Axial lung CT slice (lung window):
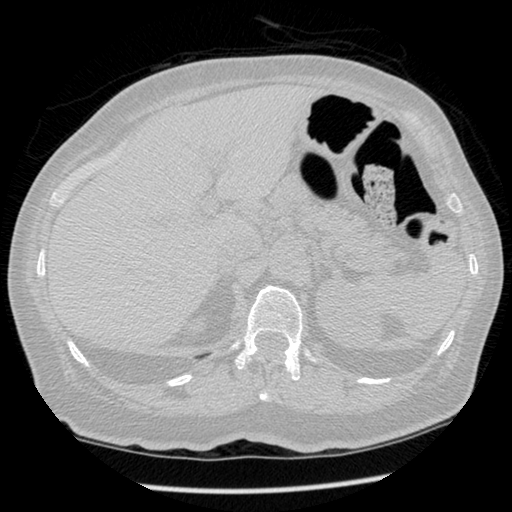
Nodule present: no